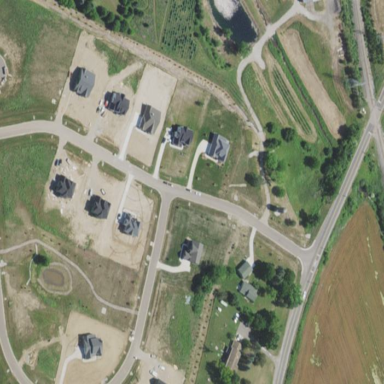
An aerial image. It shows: Single-family residential area.